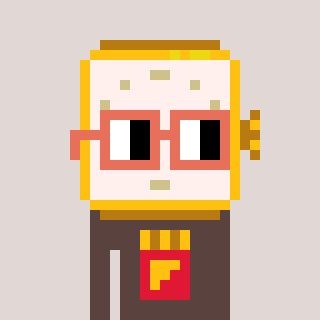
a pixel art character with square orange glasses, a watch-shaped head and a darkbrown-colored body on a warm background